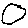
Label: circle